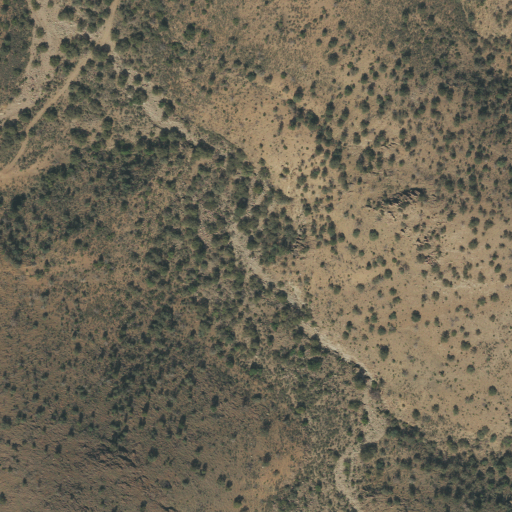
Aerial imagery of valley in Texas named Hell Canyon containing shrub, deciduous forest, evergreen forest, and grassland